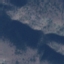
Land use / land cover: HerbaceousVegetation